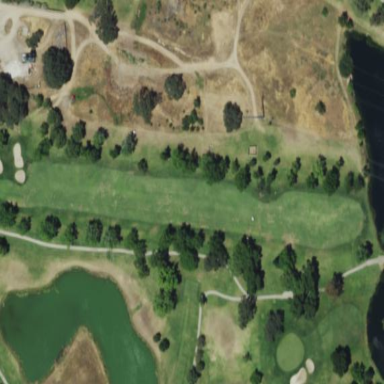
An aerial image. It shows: Scenic golf fairway.